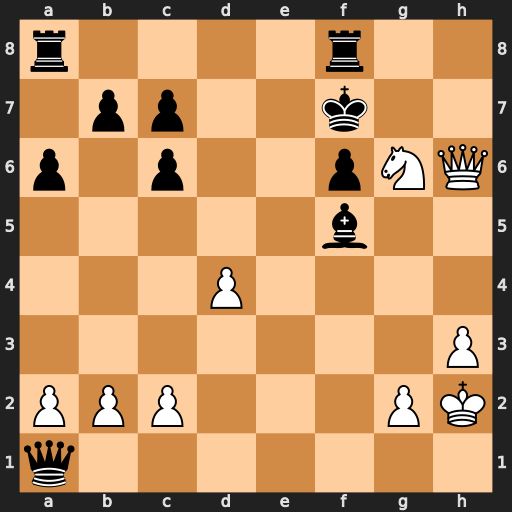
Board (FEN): r4r2/1pp2k2/p1p2pNQ/5b2/3P4/7P/PPP3PK/q7
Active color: w
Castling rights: -
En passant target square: -
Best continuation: Qh7+ Ke6 Qe7+ Kd5 Nf4+ Kxd4 c3+ Kc4 Qb4#